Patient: sex M, age 53
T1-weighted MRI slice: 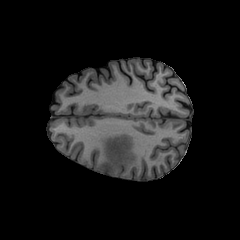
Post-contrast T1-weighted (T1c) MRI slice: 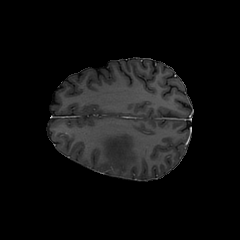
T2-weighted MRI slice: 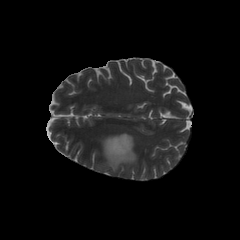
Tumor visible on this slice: yes
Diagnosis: Astrocytoma, IDH-mutant
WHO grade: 4